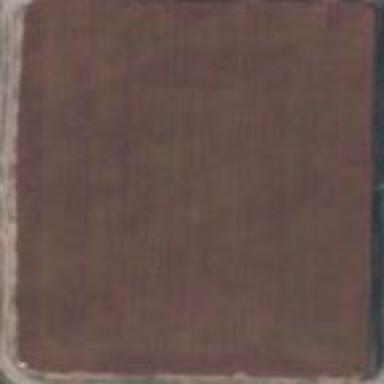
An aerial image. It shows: Farmland with cranberries as the main crop.